Question: I'm developing an application with a contacts list, and after the upgrade to IOS 7, there seems to have appeared some random gaps at the bottom of the sections. Some, but not all, sections seems to be too tall for the cells they should contain. It is not section footers as they are set to 0.01f and even returns a view with zero rect size.
No idea what this is. Anyone else had this problem?

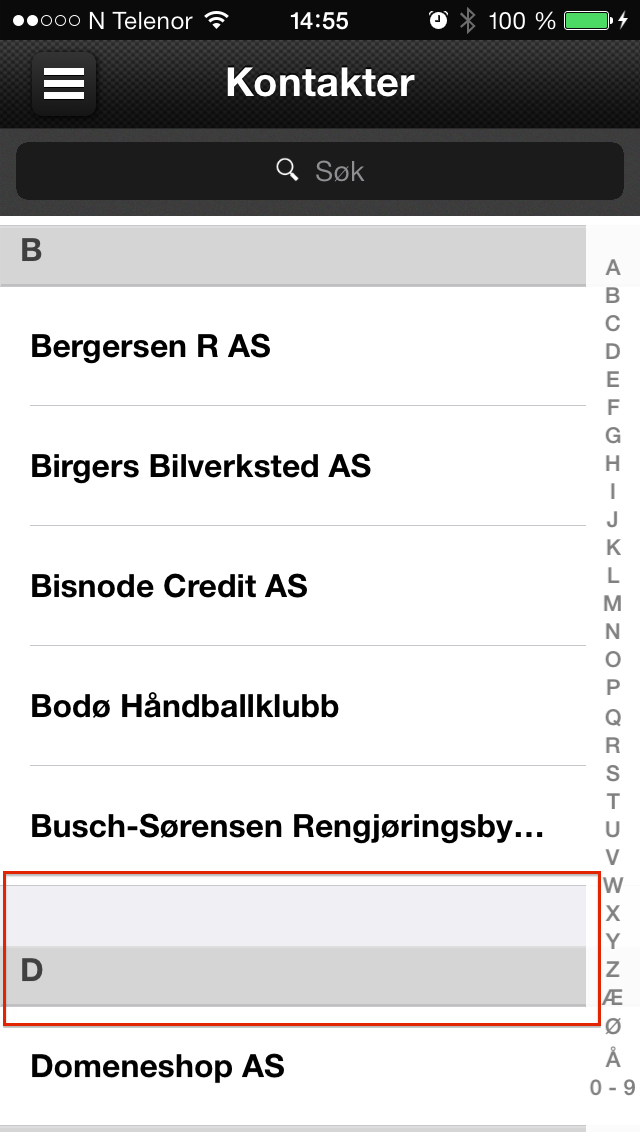
Answer: This was caused by the fact that i had no rows in section c, and still had a section height set to 30.0f. Simply checking if the section had 0 rows and then setting height for section header view to 0 fixed. I also returned an empty view with CGRectZero for this header view
'''
- (CGFloat)tableView:(UITableView *)tableView heightForHeaderInSection:(NSInteger)section{if(//section has no rows)return 0.0f;return30.0f;}
'''